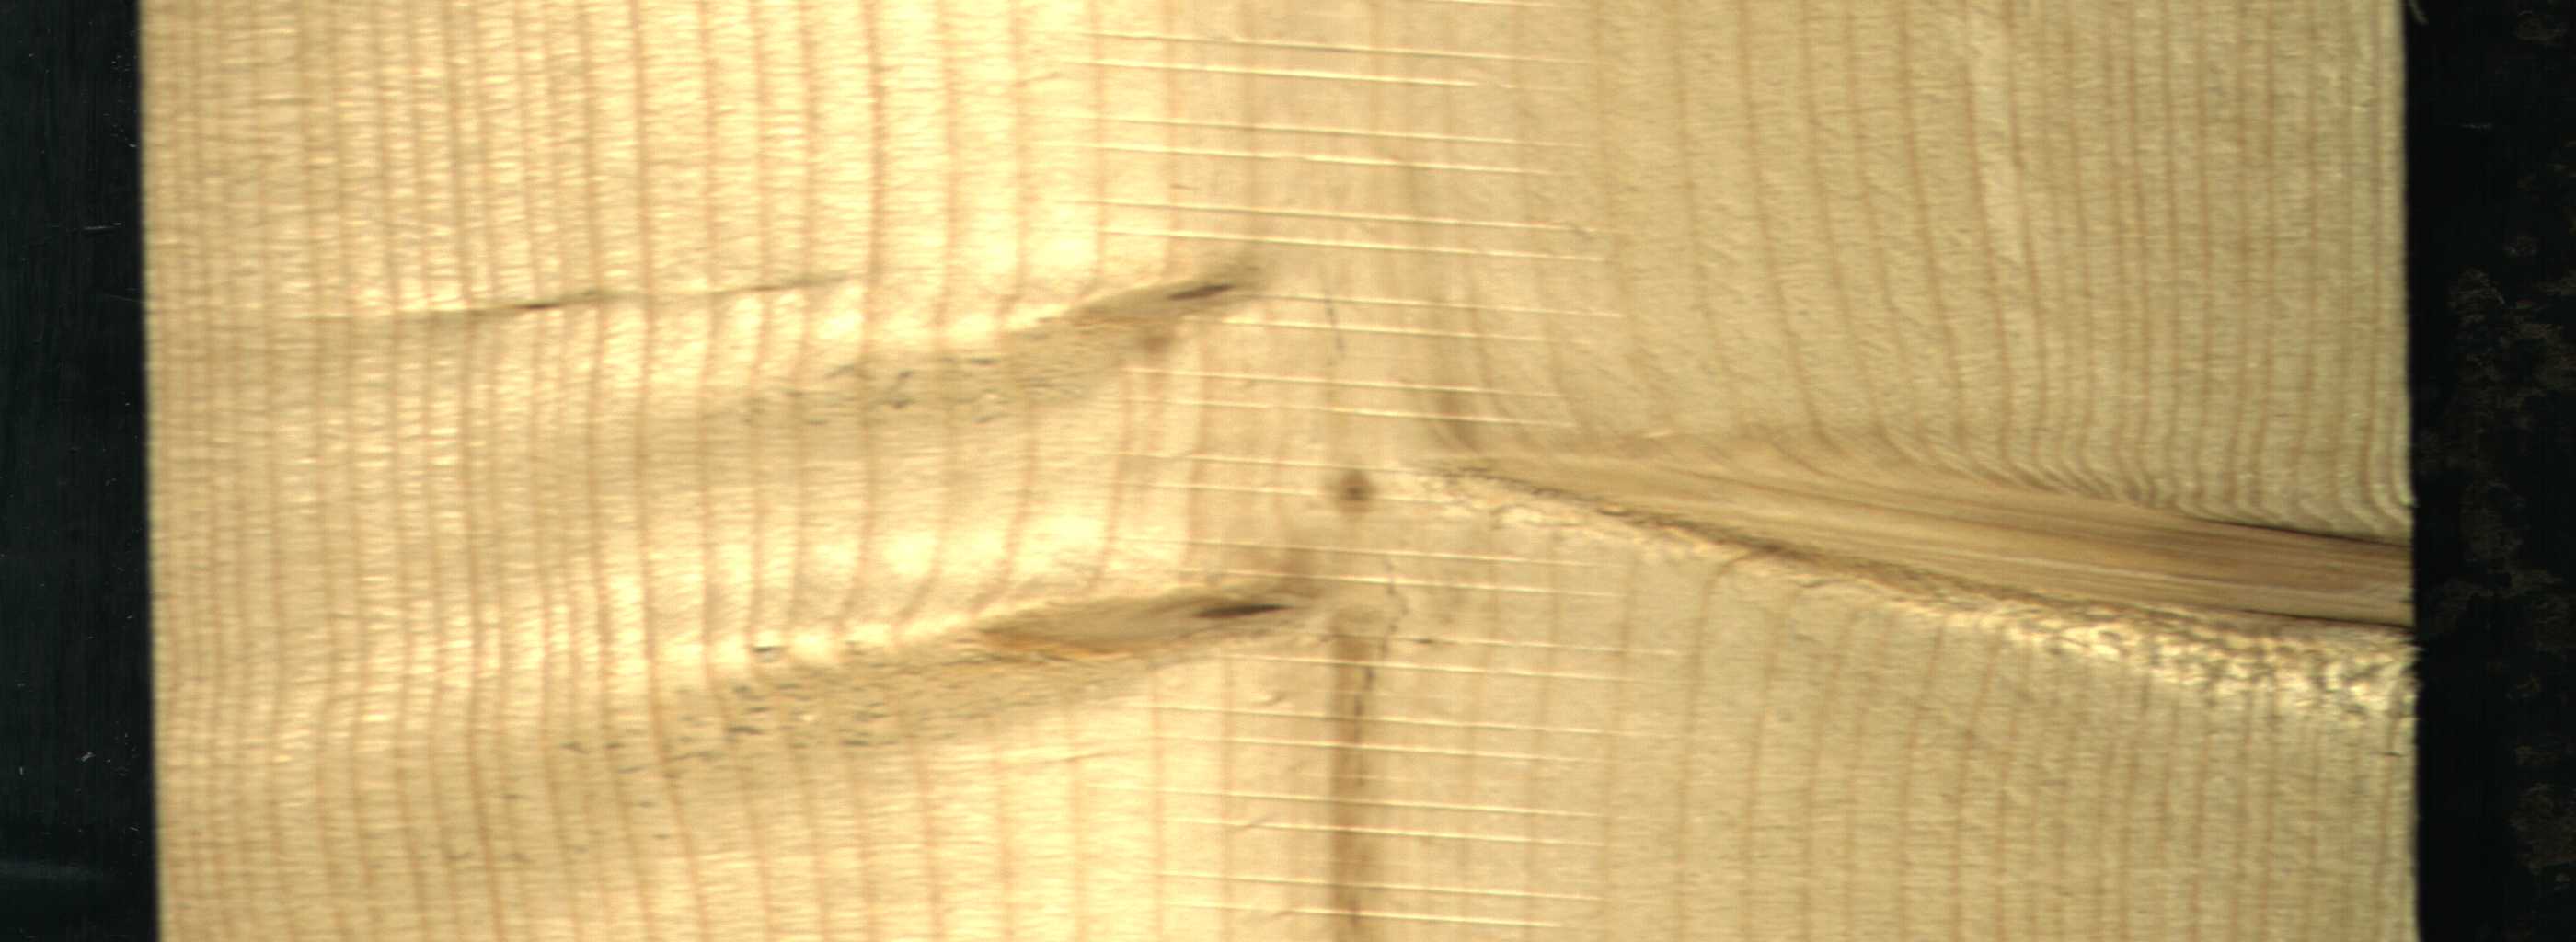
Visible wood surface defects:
Live_Knot
Live_Knot
Live_Knot